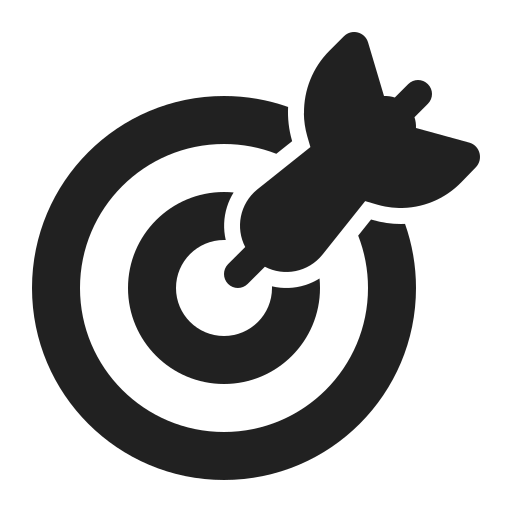
bullseye high contrast